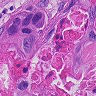
Metastatic tissue present: yes